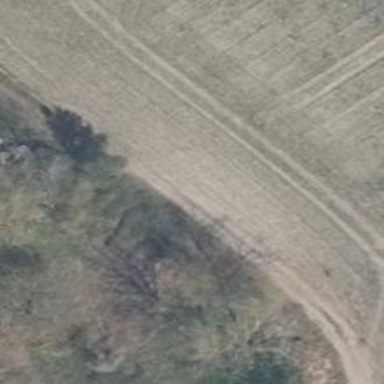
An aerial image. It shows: Sandy track with grade4 tracktype.